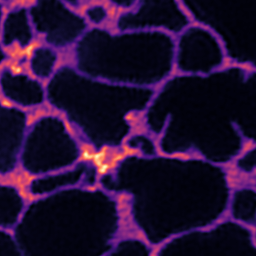
Label: Super-resolution ER image